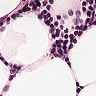
Metastatic tissue present: no